Field crop: maize
Growth stage: 2
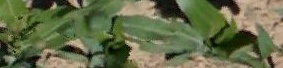
Species: maize